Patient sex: M
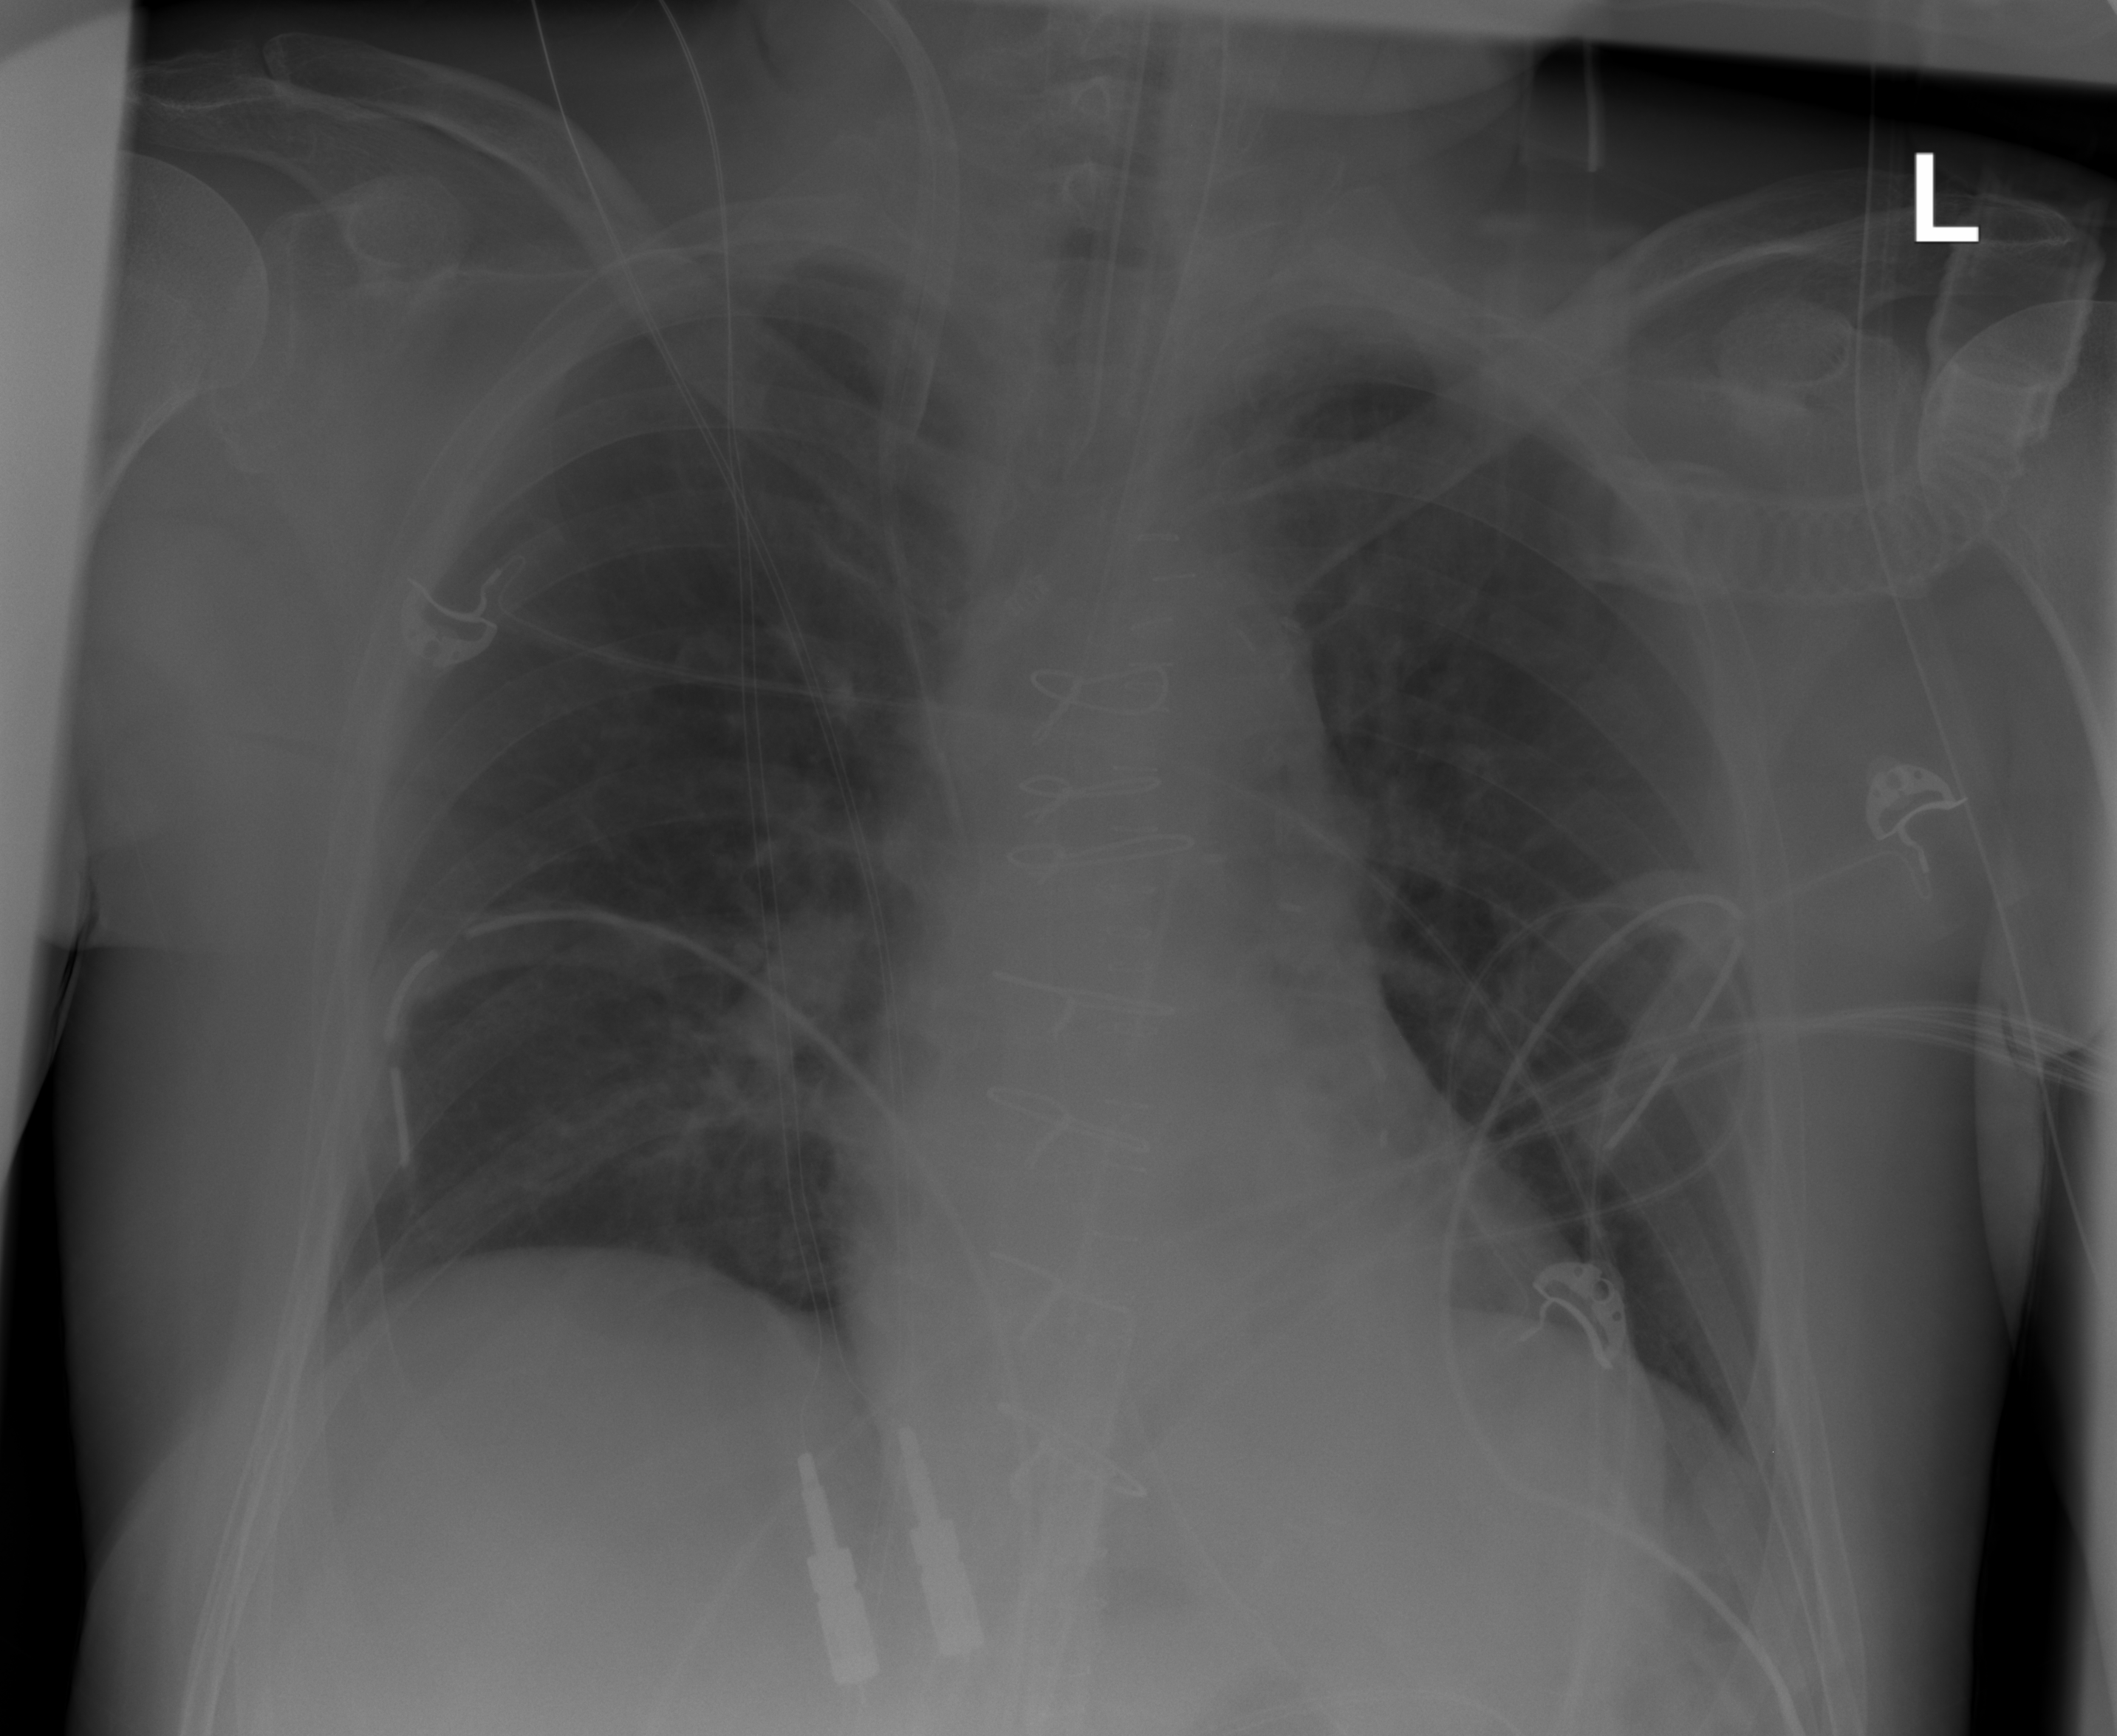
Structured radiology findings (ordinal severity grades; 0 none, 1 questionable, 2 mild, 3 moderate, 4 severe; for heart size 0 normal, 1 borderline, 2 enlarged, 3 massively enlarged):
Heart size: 1
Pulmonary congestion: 0
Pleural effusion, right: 0
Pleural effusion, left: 0
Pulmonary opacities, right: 0
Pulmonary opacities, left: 0
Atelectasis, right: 0
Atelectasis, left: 0